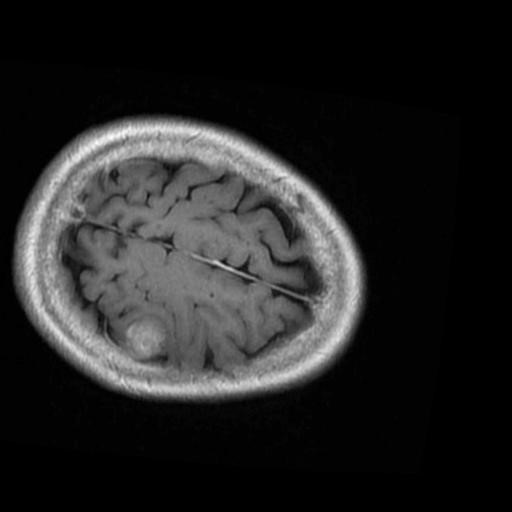
Label: brain_menin